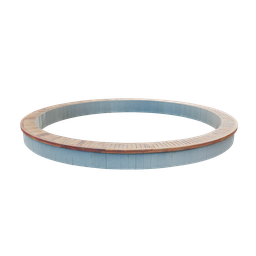
Label: architecture